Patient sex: M
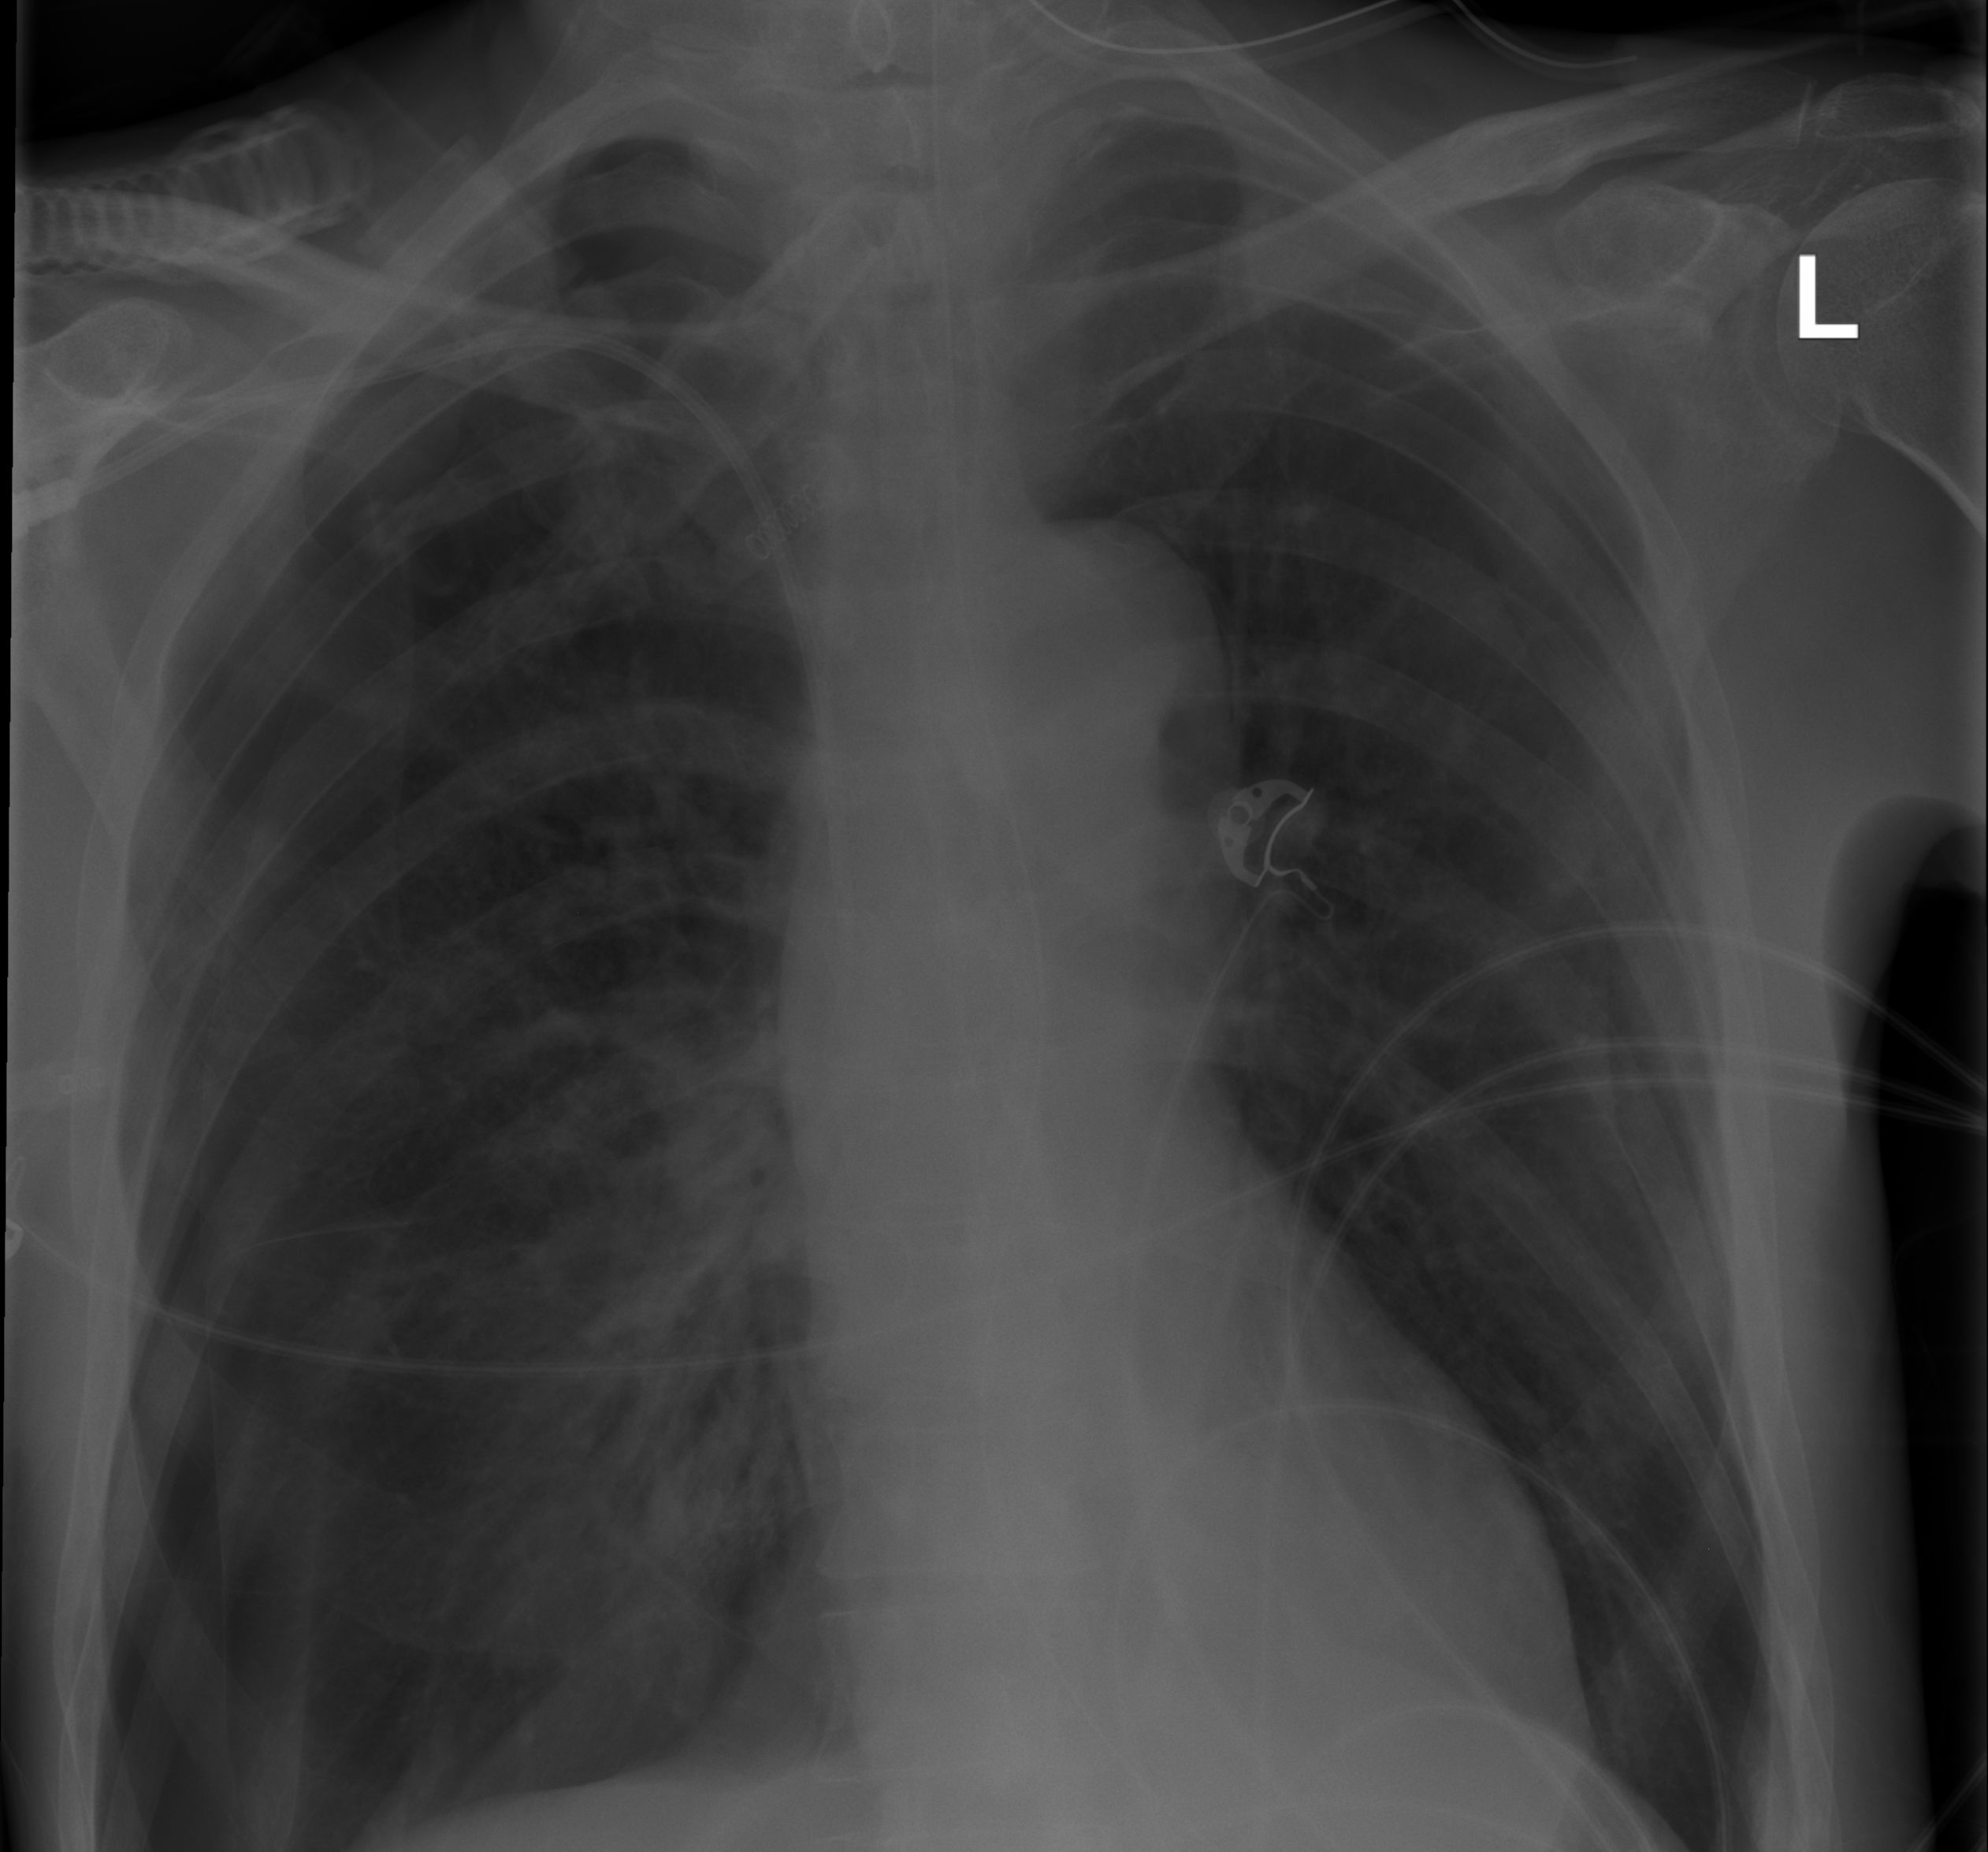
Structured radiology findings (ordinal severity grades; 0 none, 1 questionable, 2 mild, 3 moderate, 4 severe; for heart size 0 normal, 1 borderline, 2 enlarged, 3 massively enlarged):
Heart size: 0
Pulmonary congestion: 0
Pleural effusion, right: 0
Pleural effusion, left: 0
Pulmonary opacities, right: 2
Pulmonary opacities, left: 0
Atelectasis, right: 2
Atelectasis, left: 0